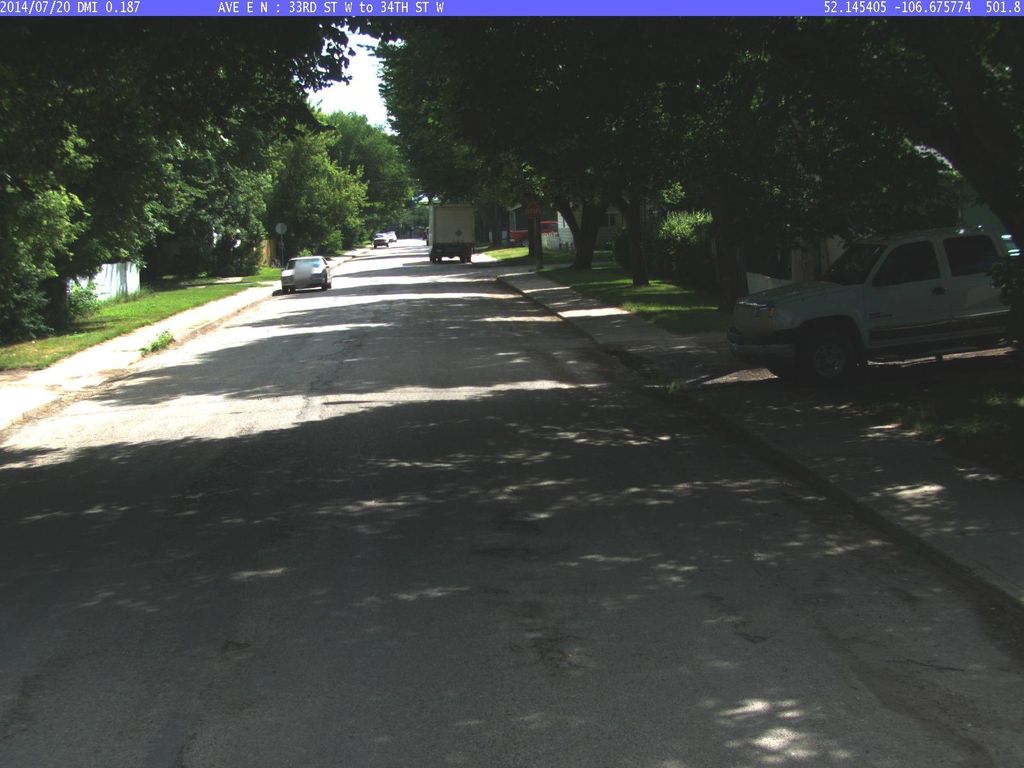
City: saskatoon